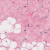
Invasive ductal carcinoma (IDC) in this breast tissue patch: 0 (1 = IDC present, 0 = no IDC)